Aerial crown-view tile of a tropical tree (Barro Colorado Island, Panama), acquired 20240716:
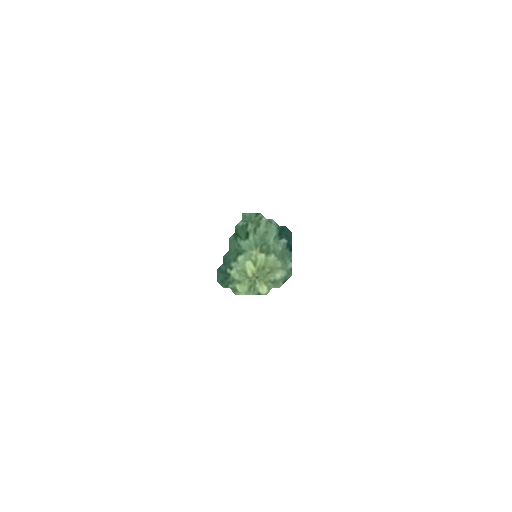
Species: Trattinnickia aspera
GBIF accepted scientific name: Trattinnickia aspera
Crown area: 7.083 m²